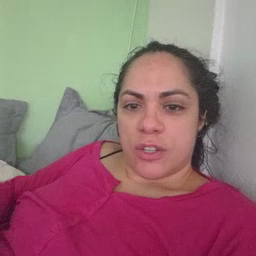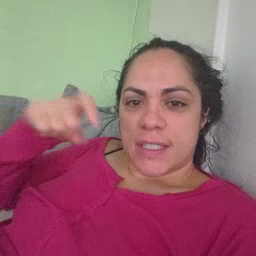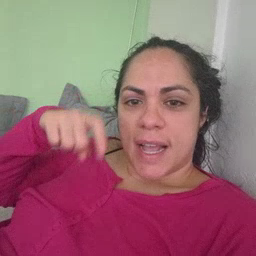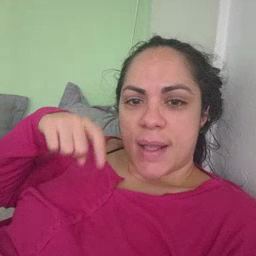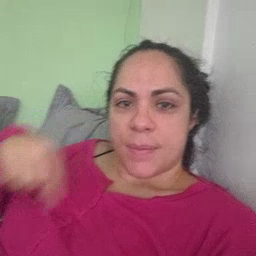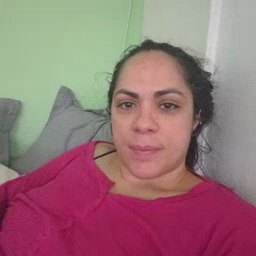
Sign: time